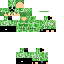
A male human skin with green skin, wearing brown helmet dressed in a green hoodie and black pants, featuring a closed mouth.